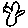
Label: bird